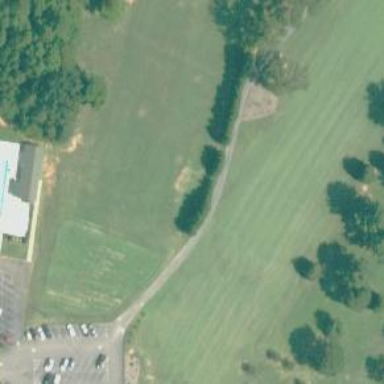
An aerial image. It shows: Service road used as golf cart path.